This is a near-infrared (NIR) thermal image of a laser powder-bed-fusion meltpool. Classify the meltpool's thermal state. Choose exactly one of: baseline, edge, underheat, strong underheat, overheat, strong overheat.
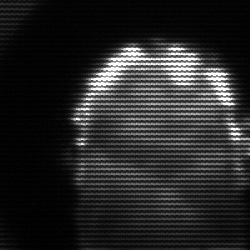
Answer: baseline